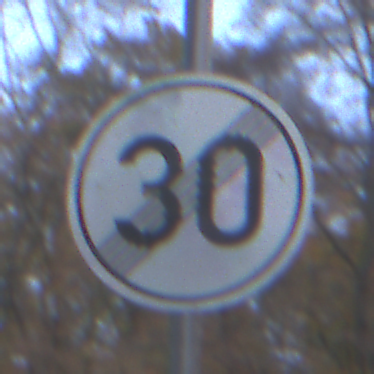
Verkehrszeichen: EndeGeschwindigkeit30
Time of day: SunriseSunset
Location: Outdoor (Nature)
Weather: PartlyCloudy
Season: Autumn
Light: Natural